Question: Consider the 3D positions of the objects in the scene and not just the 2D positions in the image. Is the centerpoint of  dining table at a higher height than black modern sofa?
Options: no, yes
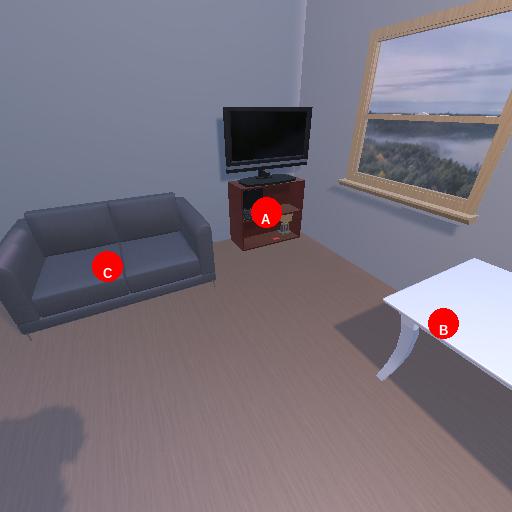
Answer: no